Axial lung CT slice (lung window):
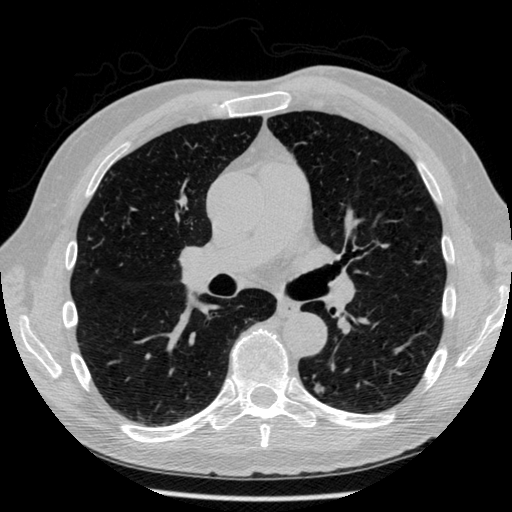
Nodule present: yes
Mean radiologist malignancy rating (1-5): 2